Question: I have an ssrs pie chart, as shown below. I have the data lables overlapping. I would like to see the labels such that they do not overlap. Is there a way I can do it ? I tried increasing the size of the chart in the design mode , reducing the font of the data labels , but dont see any favourable result.

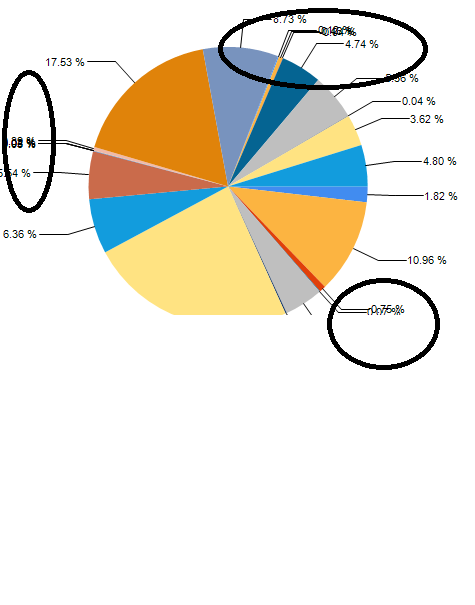
Answer: - - -
It unfortunately dulls the colors.